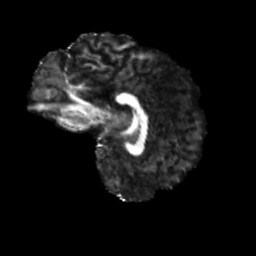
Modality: FA
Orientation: sagittal
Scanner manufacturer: siemens
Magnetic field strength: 3 T
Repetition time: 4 s
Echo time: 0.0594 s